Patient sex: F
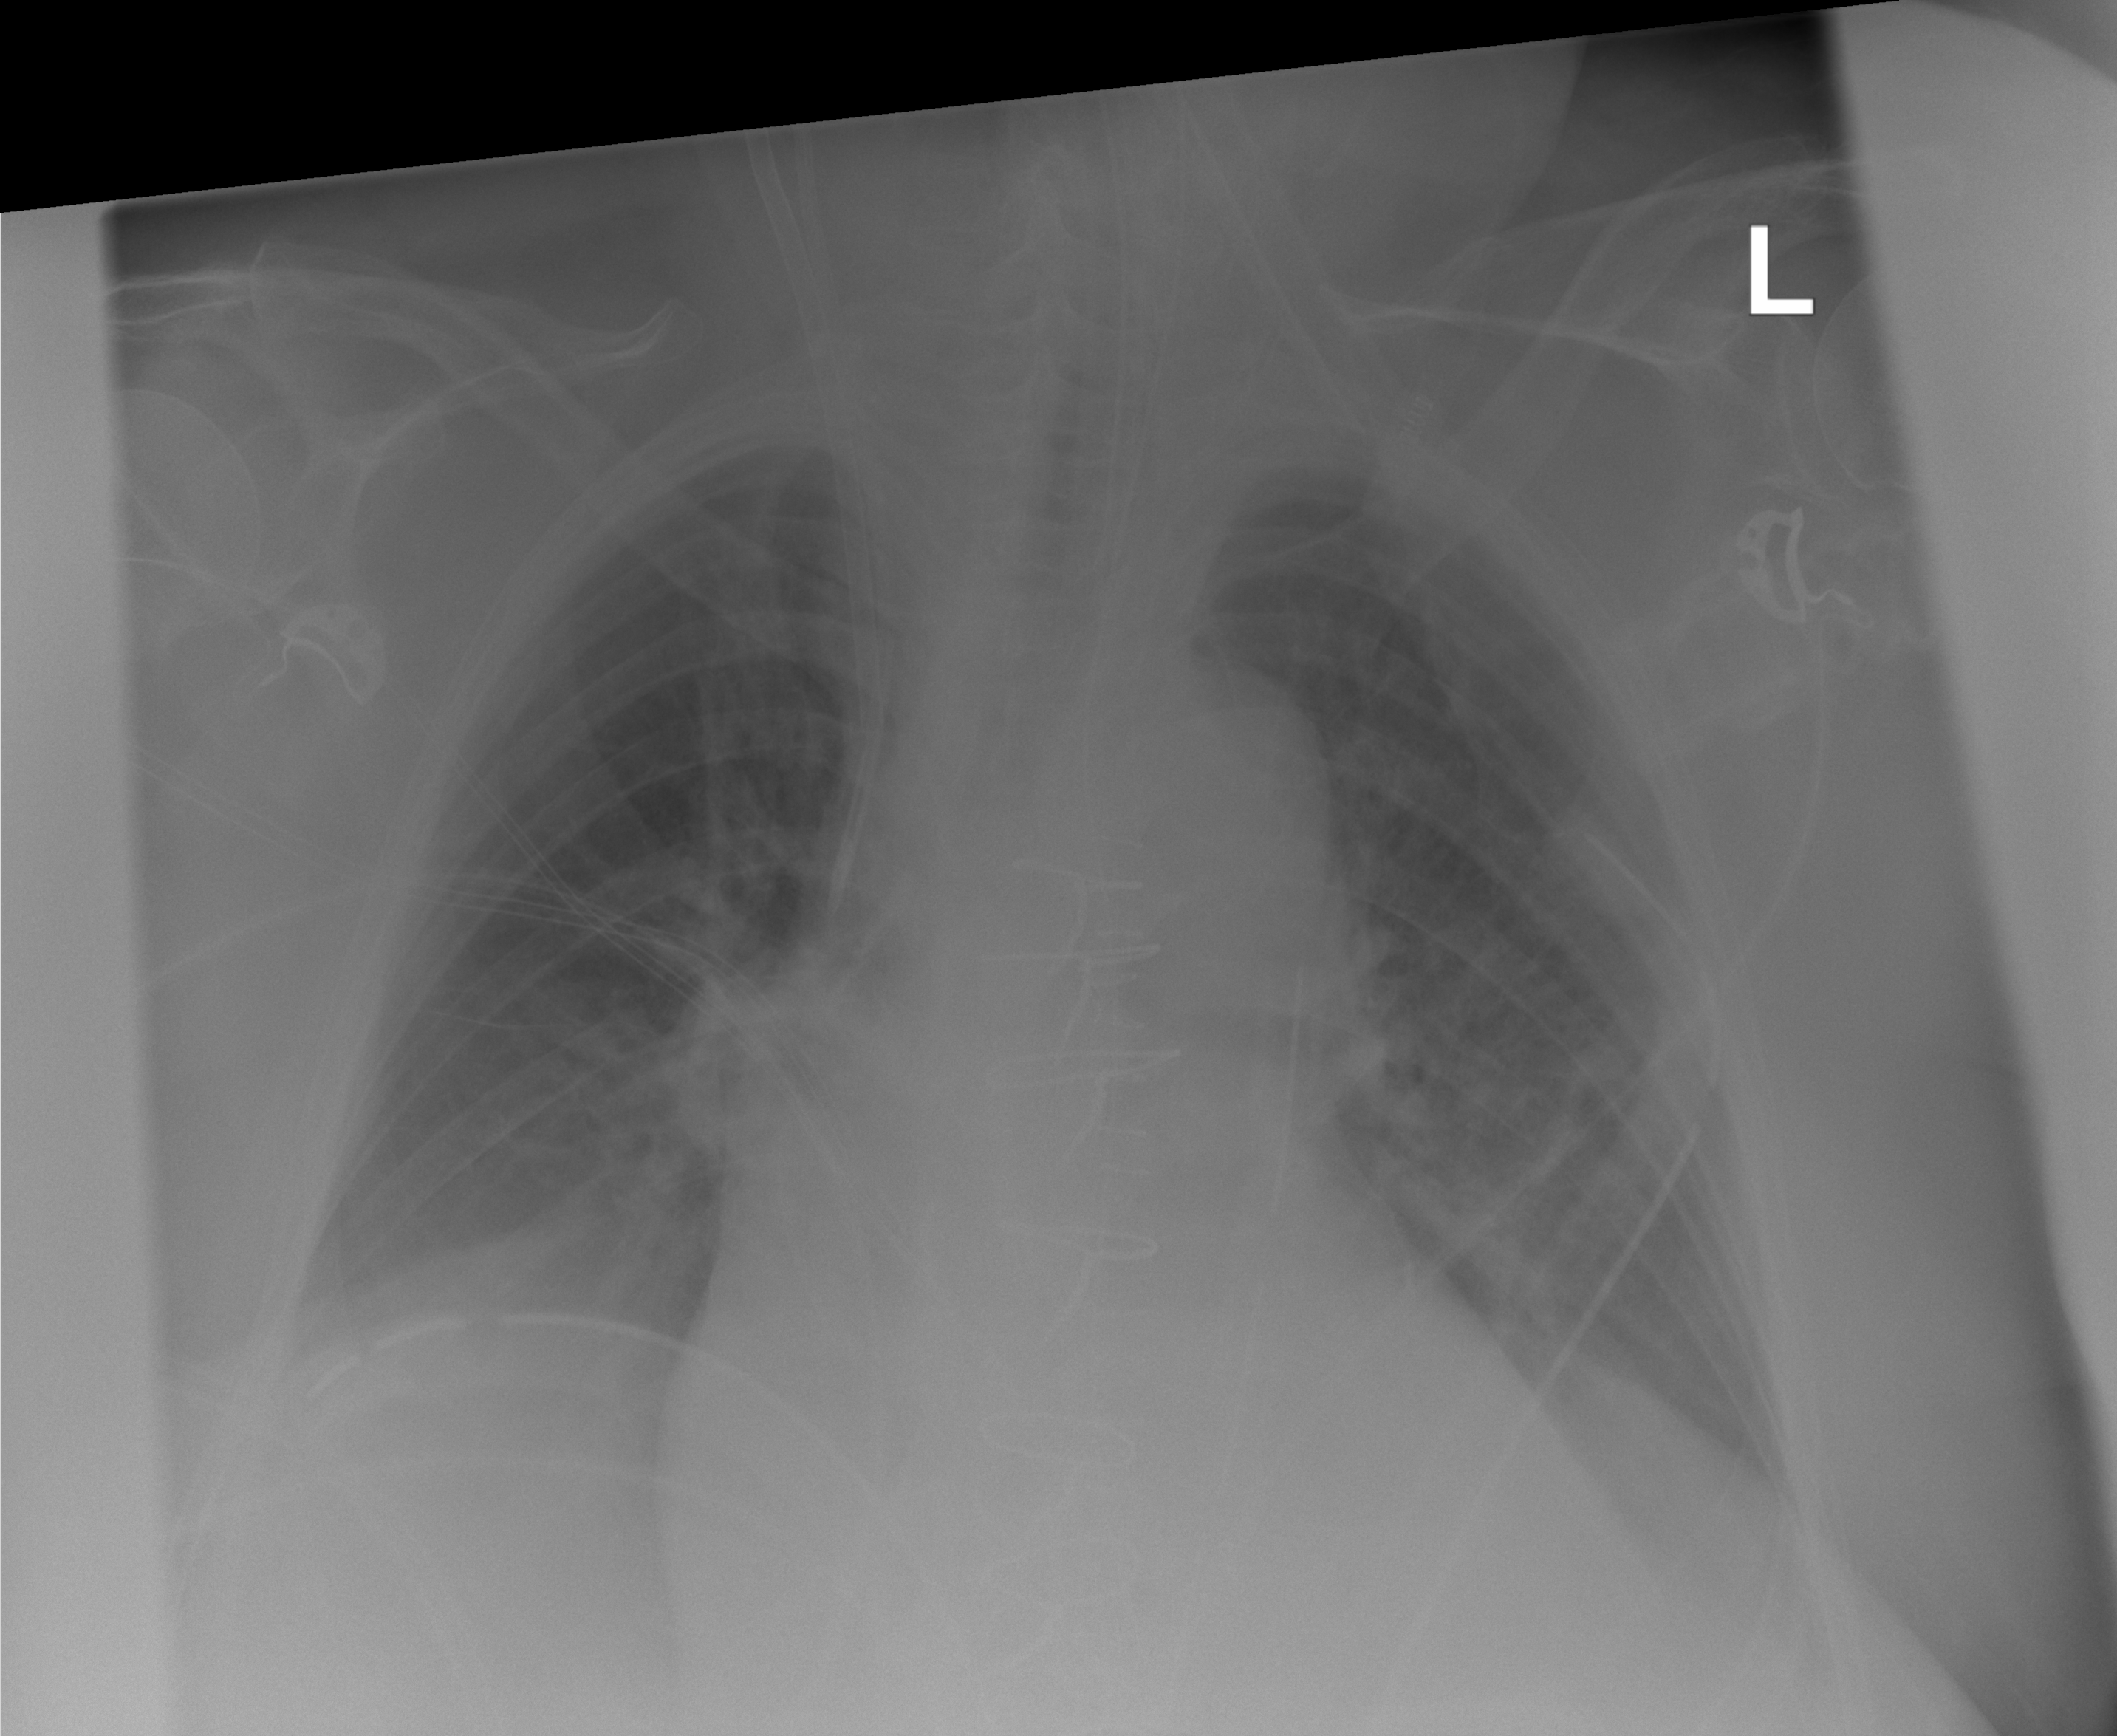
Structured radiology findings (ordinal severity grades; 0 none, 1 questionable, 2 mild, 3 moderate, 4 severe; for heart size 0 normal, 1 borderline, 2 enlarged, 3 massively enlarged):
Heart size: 2
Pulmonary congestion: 1
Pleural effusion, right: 0
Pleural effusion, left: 0
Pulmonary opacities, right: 1
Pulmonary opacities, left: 1
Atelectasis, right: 1
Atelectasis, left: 1